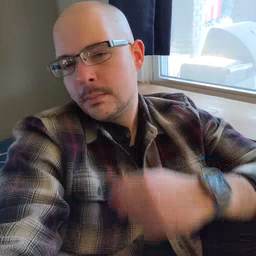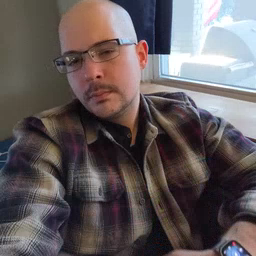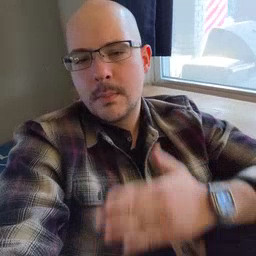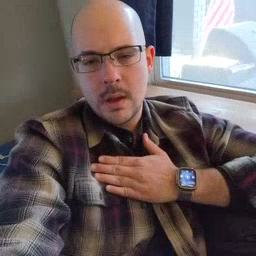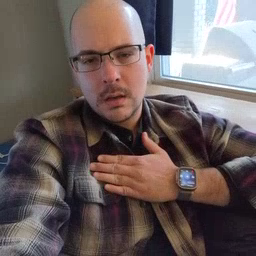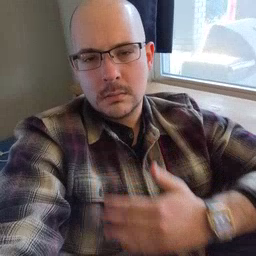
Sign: minemy